Question: I am making a stacked area chart, but am not quite there. I have followed previous posts and tried many iterations of the same code, with the same or worse results. This is the most successful:
'ggplot(trtmeans, aes(x = year, y = dist, fill = factor(point))) + geom_area(position = 'stack')+ facet_wrap(~ trt)'
Here is the head of my dataframe:
'''
year trt point dist
2009 C2 2.5 0.<PHONE>
2009 C2 10 0.24723689
2009 C2 22.5 0.<PHONE>
2009 C2 45 0.28355538
2009 C2 80 0.21410490
2009 CC 2.5 0.<PHONE>
'''
and a link to the text file: <URL>
and here is the result:

I don't have problems making this into a stacked barplot, but I would like to show it continuous over the years. I didn't think it would be so hard.
And 'dput(head(trtmeans))':
'''
structure(list(year = structure(c(2L, 2L, 2L, 2L, 2L, 2L), .Label = c("2008",
"2009", "2010", "2011", "2012", "2013", "(all)"), class = "factor"),
trt = structure(c(1L, 1L, 1L, 1L, 1L, 2L), .Label = c("C2",
"CC", "CCW", "P", "PF", "S2", "(all)"), class = "factor"),
depth = structure(c(1L, 2L, 3L, 4L, 5L, 1L), .Label = c("5",
"15", "30", "60", "100", "(all)"), class = "factor"), point = structure(c(5L,
4L, 3L, 2L, 1L, 5L), .Label = c("80", "45", "22.5", "10",
"2.5"), class = c("ordered", "factor")), mass = c(0.<PHONE>,
0.1215071878125, 0.<PHONE>, 0.<PHONE>, 0.<PHONE>,
0.0798292900625), coresum = c(0.5028998690625, 0.5028998690625,
0.5028998690625, 0.5028998690625, 0.5028998690625, 0.774738473875
), dist = c(0.0781970752917714, 0.247236893004015, 0.176905750464174,
0.283555383459544, 0.214104897780495, 0.0965797557709145)), .Names = c("year",
"trt", "depth", "point", "mass", "coresum", "dist"), row.names = c(68L,
70L, 72L, 74L, 76L, 79L), class = "data.frame")
'''
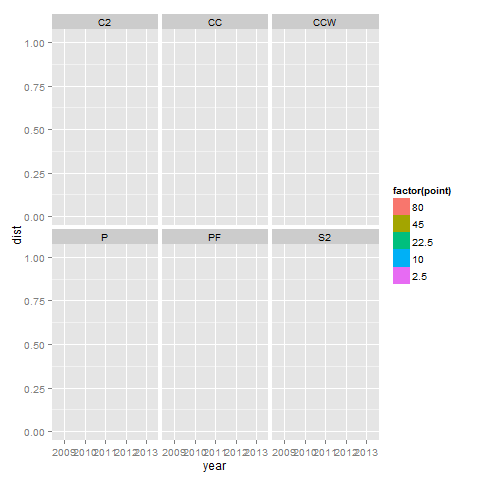
Answer: Your 'year' was a factor, not a numeric variable, which means the 'geom_area' plot didn't connect the adjacent years. Convert it to a numeric variable with:
'''
trtmeans$year = as.numeric(as.character(trtmeans$year))
'''
The reason 'year' was a factor is that it was in quotes in your original file:
'''
"year" "trt" "depth" "point" "mass" "coresum" "dist"
"2009" "C2" "5" "2.5" 0.<PHONE> 0.5028998690625 0.0781970752917714
"2009" "C2" "15" "10" 0.1215071878125 0.5028998690625 0.247236893004015
"2009" "C2" "30" "22.5" 0.<PHONE> 0.5028998690625 0.176905750464174
'''